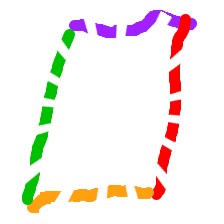
Shape: parallelogram